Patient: sex M, age 23
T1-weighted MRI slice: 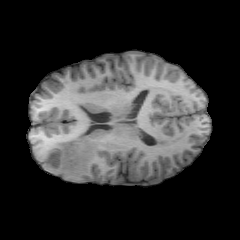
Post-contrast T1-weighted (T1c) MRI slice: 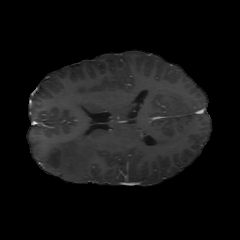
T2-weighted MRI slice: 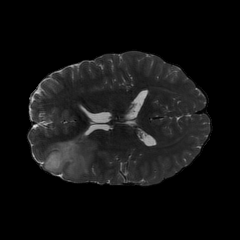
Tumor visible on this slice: yes
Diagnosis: Oligodendroglioma, IDH-mutant, 1p/19q-codeleted
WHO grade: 2